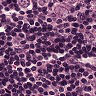
Metastatic tissue present: yes